Question: I want to sort structure in C++ . Here is my struct .
'''
struct Route
{
string name;
int cond;
double value;
}Route_cal[400];
'''
My comparator function is as follows :
'''
bool customer_sorter(Route const& lhs, Route const& rhs)
{
if (lhs.value != rhs.value)
return lhs.value < rhs.value;
}
'''
I want to sort the structure by the following code :
'''
std::sort(Route.begin(),Route.end(), &customer_sorter);
'''
By surprisingly an error is generated . The error is as follows :
'''
error : expected primary expression before '.' token
'''
A snapshot of my error is as follows :

Why do I have the error ? Can you please help me in this purpose ?
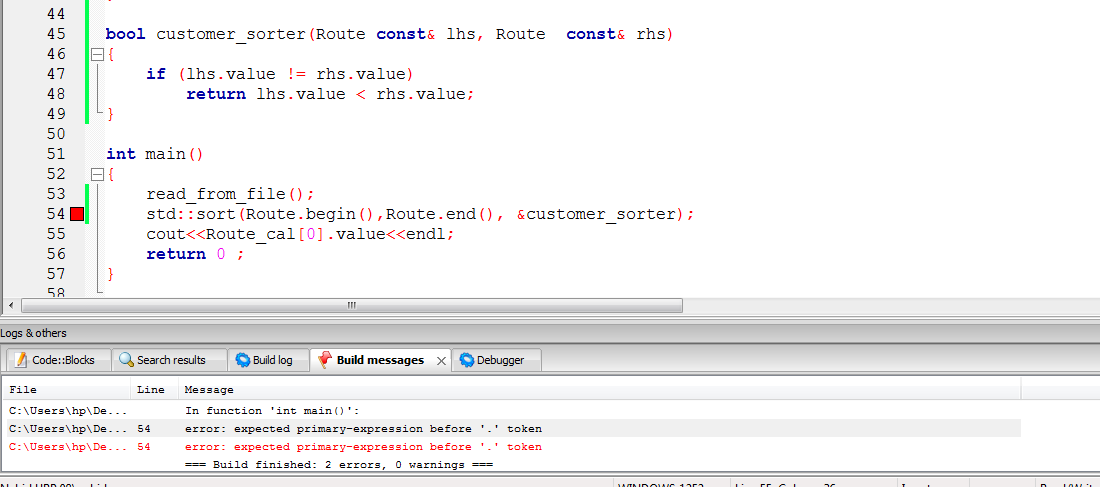
Answer: I think you should type it like this
'''
std::sort(Route_cal,Route_cal+n,customer_sorter)
'''
where 'n' is a number of elements in the array.
Because 'Route_cal' is an array not 'Route' (it is a struct).
Array don't have '.begin()' and '.end()' function.
You don't need '&' before customer_sorter (name of function is an reference to it)